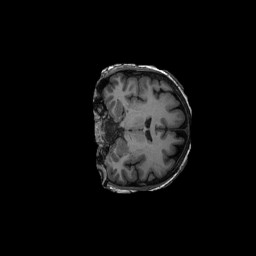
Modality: T1w
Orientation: coronal
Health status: ill
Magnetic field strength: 3 T